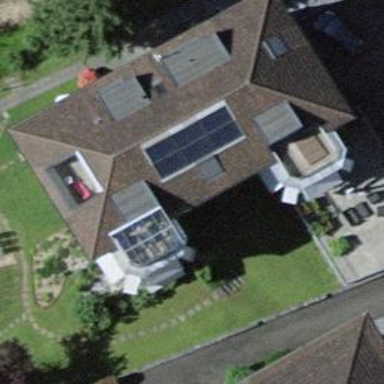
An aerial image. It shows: Solar power generator using photovoltaic method with solar photovoltaic panel types.